Question: graph-tool for python is cutting off my edges, and I can't seem to fix it, no matter how much I hack... help! Changing the output size does nothing.
Also, my edge text looks like crud. Any suggestions?
'''
graph_draw(g, vertex_shape = vs, vertex_text = vl, vertex_font_size = 18, edge_text = el, edge_font_size = 40, edge_text_distance = 0,
edge_marker_size = 30, output_size = (400,400), vertex_size = 40, output = "output.png")
'''

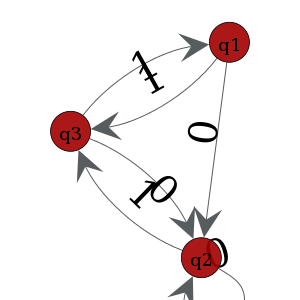
Answer: You pass the 'fit_view = False' option to 'graph_draw()', it will not attempt to scale the drawing to fit the output size. You can then choose your view by changing the posions of the nodes, such that it does not exclude any part of the graph:
'''
g = random_graph(10, lambda: 10, self_loops=True, directed=False)
pos = sfdp_layout(g)
x, y = ungroup_vector_property(pos, [0, 1])
x.a = (x.a - x.a.min()) / (x.a.max() - x.a.min()) * 200 + 100
y.a = (y.a - y.a.min()) / (y.a.max() - y.a.min()) * 200 + 100
pos = group_vector_property([x, y])
graph_draw(g, pos, output_size=(400, 400), output="foo.png", fit_view=False)
'''

You can improve the edge labels by tuning the properties 'text_distance', 'text_parallel' and 'font_size'.